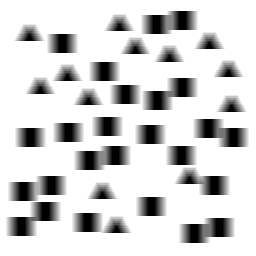
Squares: 25
Triangles: 13
Stars: 0
Total shapes: 38